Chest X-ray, AP view. Patient: 56 years old, sex F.
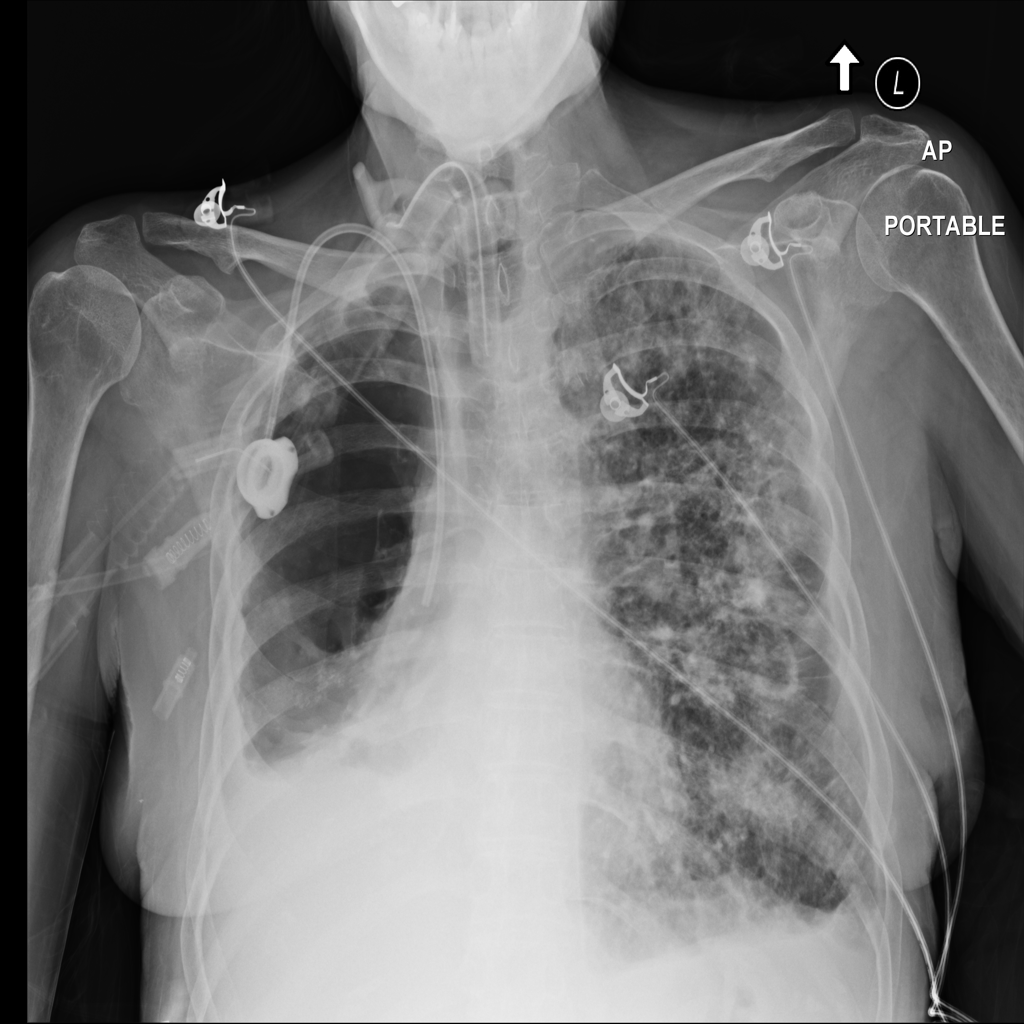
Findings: Nodule